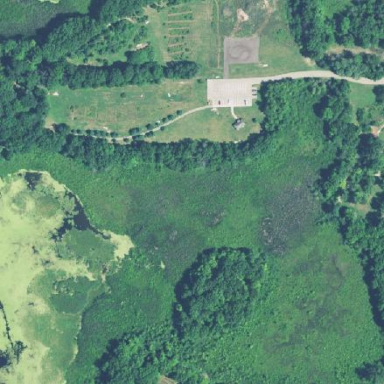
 perfect for leisurely sports activities."